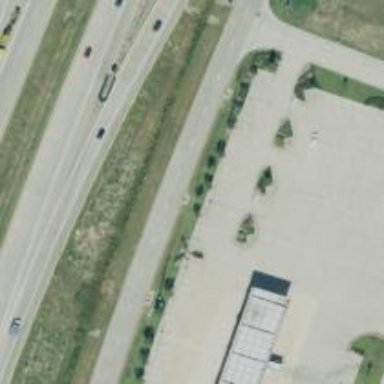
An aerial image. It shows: Secondary road with frontage road alongside.